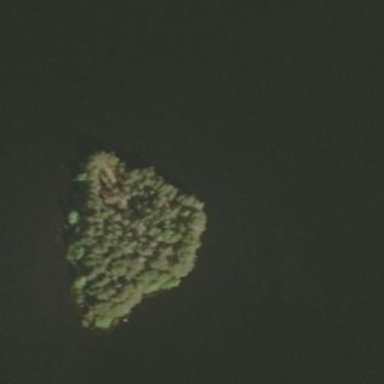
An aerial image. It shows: Image showing island.